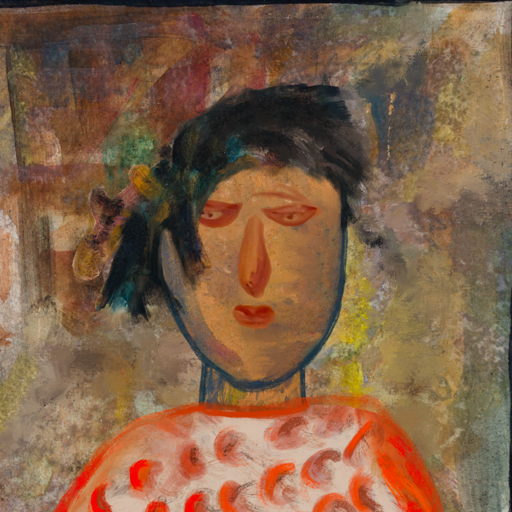
Background: Mosgoul, Head And Neck Front: In_The_Sun, Face Front: Pious_Lady, Bust: Rupkatha, Hair Front: Pipe, Head Accessory: Blank, Second Necklace: Blank, Necklace: Blank, Baby: Blank